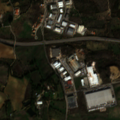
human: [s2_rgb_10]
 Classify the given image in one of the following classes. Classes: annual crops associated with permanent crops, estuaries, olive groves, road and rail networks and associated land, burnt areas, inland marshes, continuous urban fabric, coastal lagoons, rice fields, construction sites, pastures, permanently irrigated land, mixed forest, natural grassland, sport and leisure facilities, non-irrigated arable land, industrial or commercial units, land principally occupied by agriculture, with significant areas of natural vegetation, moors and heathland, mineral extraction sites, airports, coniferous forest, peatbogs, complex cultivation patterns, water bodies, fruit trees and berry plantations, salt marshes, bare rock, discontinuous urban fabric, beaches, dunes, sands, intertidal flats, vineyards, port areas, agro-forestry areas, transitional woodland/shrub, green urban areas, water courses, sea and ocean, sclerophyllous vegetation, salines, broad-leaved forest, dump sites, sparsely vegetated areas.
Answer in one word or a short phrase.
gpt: industrial or commercial units, non-irrigated arable land, permanently irrigated land, olive groves, complex cultivation patterns